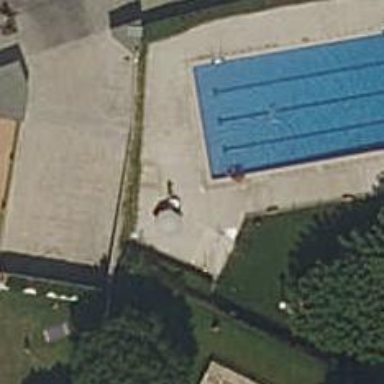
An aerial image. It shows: Swimming pool located in leisure land.